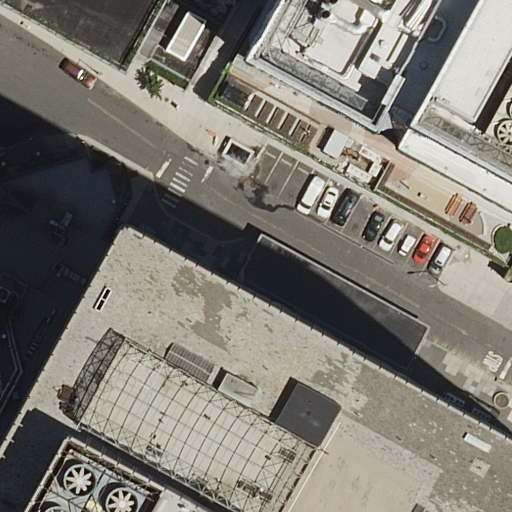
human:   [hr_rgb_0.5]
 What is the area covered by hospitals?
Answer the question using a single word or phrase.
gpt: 2744m2

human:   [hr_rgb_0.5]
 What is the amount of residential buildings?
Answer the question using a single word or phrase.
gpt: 2

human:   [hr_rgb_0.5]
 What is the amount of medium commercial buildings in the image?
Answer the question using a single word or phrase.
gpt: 0

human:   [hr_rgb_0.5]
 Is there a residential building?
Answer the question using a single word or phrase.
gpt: yes

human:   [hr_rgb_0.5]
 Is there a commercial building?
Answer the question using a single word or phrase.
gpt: no

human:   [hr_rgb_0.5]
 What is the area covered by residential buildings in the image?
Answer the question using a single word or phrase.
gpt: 942m2

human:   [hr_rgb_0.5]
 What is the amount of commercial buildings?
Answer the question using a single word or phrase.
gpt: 0

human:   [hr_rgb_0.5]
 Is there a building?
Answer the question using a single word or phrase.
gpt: yes

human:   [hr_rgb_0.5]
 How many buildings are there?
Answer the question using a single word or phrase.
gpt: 3

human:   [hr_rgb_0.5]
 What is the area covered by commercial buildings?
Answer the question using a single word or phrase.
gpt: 0m2

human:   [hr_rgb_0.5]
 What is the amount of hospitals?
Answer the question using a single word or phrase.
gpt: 1

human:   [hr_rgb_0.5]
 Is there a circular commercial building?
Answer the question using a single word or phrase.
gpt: no

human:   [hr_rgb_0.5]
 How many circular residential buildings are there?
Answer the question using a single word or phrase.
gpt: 0

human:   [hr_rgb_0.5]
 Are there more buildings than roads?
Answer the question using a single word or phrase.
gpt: no

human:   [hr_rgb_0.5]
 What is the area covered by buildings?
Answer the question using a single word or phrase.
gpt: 2710m2

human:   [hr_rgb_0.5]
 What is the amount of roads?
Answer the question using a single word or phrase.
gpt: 6

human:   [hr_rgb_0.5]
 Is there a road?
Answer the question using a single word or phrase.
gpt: yes

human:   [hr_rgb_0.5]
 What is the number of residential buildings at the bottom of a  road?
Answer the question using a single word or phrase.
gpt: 1

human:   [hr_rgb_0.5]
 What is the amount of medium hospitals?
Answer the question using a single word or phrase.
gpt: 0

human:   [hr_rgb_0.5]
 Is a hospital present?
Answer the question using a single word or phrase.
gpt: yes

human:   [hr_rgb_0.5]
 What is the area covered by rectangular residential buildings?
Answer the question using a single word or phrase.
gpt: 942m2

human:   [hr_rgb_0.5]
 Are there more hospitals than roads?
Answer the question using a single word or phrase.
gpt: no

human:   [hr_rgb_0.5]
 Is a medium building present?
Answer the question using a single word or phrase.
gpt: no

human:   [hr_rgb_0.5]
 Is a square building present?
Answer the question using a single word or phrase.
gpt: no

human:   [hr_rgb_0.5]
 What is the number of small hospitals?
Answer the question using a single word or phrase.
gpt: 0

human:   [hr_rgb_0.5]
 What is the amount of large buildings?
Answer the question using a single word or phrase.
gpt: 2

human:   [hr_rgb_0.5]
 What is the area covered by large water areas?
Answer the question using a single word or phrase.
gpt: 0m2

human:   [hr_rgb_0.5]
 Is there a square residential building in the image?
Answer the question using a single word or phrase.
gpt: no

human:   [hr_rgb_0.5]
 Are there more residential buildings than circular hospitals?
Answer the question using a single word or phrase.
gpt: yes

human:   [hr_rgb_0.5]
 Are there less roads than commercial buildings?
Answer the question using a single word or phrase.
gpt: no

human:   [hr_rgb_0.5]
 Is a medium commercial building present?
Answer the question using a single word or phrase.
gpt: no

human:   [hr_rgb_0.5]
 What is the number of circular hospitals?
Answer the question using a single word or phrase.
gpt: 0

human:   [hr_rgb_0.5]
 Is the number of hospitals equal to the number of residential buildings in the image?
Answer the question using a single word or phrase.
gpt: no

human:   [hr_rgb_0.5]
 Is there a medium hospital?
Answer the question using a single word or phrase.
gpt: no

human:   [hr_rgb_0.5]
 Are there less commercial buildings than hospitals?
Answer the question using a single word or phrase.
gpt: yes

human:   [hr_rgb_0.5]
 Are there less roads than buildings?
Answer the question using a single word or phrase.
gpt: no

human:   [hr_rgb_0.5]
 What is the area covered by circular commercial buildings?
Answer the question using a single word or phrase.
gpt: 0m2

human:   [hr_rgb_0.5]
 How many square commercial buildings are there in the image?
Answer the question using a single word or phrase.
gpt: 0

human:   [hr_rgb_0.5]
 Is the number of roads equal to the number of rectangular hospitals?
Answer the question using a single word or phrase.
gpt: no

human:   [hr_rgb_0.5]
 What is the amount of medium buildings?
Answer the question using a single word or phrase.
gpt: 0

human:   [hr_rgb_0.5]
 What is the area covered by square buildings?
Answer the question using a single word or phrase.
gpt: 0m2

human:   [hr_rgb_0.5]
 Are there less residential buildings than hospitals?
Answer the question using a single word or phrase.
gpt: no

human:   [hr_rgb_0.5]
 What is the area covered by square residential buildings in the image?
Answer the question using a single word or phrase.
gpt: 0m2

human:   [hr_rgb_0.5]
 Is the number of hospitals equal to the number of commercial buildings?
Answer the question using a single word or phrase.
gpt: no

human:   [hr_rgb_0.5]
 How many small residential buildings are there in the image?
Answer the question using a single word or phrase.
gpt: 1

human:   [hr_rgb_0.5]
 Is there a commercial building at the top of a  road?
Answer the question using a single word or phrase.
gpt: no

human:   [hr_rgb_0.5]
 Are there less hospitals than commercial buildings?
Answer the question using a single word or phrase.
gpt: no

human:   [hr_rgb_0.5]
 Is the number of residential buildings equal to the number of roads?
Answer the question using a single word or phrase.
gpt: no

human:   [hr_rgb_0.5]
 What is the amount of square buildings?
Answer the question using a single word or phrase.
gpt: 0

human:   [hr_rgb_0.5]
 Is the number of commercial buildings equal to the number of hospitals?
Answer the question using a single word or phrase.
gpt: no

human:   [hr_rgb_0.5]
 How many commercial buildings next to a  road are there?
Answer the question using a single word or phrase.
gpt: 0

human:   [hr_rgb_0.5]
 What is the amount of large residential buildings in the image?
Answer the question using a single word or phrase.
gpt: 1

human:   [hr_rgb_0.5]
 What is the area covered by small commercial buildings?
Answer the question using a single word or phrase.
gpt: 0m2

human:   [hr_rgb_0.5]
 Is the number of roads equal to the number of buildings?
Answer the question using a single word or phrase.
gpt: no

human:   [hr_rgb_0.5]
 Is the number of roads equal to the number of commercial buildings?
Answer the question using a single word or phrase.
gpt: no

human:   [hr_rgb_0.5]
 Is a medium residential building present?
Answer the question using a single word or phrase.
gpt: no

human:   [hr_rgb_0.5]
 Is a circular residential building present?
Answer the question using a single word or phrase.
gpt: no

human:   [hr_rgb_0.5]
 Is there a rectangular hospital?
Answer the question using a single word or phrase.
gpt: yes

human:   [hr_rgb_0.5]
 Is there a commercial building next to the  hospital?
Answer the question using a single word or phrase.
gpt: no

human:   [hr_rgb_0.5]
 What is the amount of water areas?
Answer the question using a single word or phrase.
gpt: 0

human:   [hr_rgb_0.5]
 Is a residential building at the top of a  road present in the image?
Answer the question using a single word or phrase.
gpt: yes

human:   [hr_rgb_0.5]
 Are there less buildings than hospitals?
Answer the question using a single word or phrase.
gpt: no

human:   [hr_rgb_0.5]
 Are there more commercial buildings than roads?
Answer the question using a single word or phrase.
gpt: no

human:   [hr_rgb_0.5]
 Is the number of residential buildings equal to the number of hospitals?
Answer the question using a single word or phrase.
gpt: no